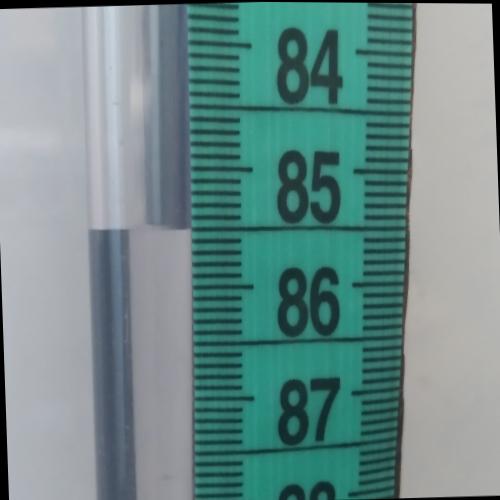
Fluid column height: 85.5 cm